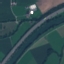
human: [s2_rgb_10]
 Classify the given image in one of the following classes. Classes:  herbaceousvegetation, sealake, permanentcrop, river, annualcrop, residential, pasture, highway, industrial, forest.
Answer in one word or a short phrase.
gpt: Highway